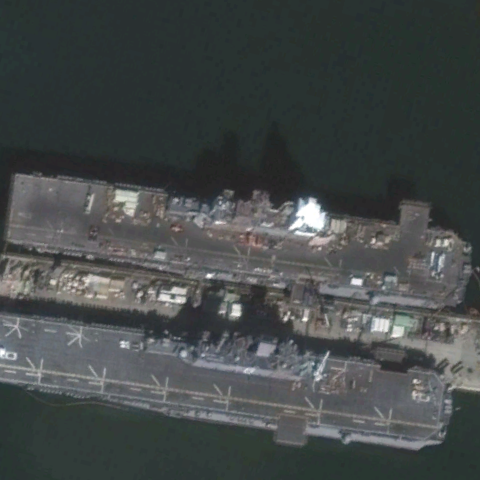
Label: assault